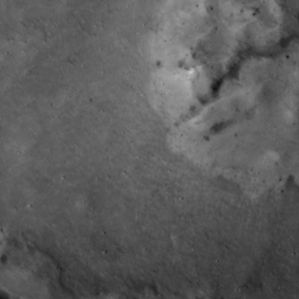
Label: non_frost